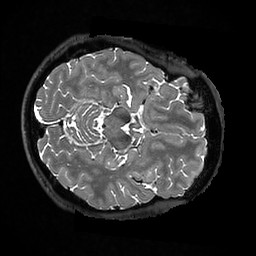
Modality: T2w
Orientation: axial
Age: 35
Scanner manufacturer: ge
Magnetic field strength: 3 T
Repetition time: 3.202 s
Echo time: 0.06609 s